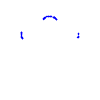
Particle: pion